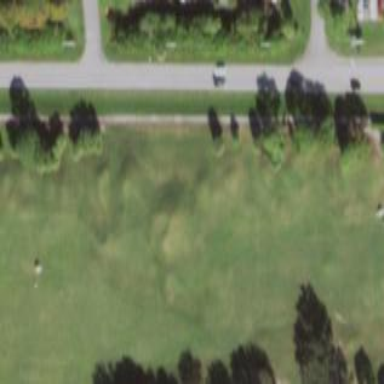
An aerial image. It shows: Grassy area designated as golf fairway.